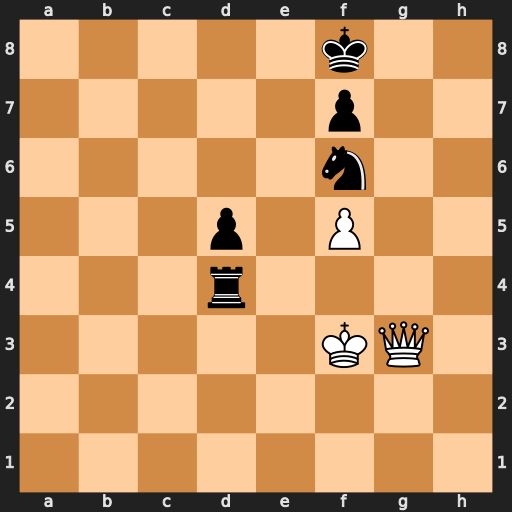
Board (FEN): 5k2/5p2/5n2/3p1P2/3r4/5KQ1/8/8
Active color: w
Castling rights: -
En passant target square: -
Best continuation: Qe5 Rd3+ Ke2 Rh3 Qxf6